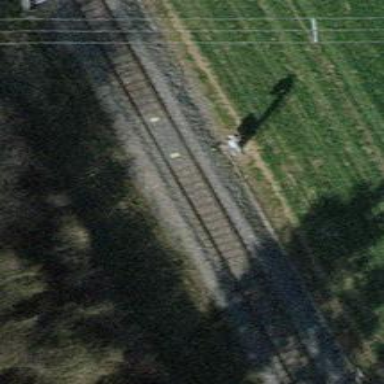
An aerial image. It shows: Single railway track with electrification through contact line.